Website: home-depot
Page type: delivery-shipping
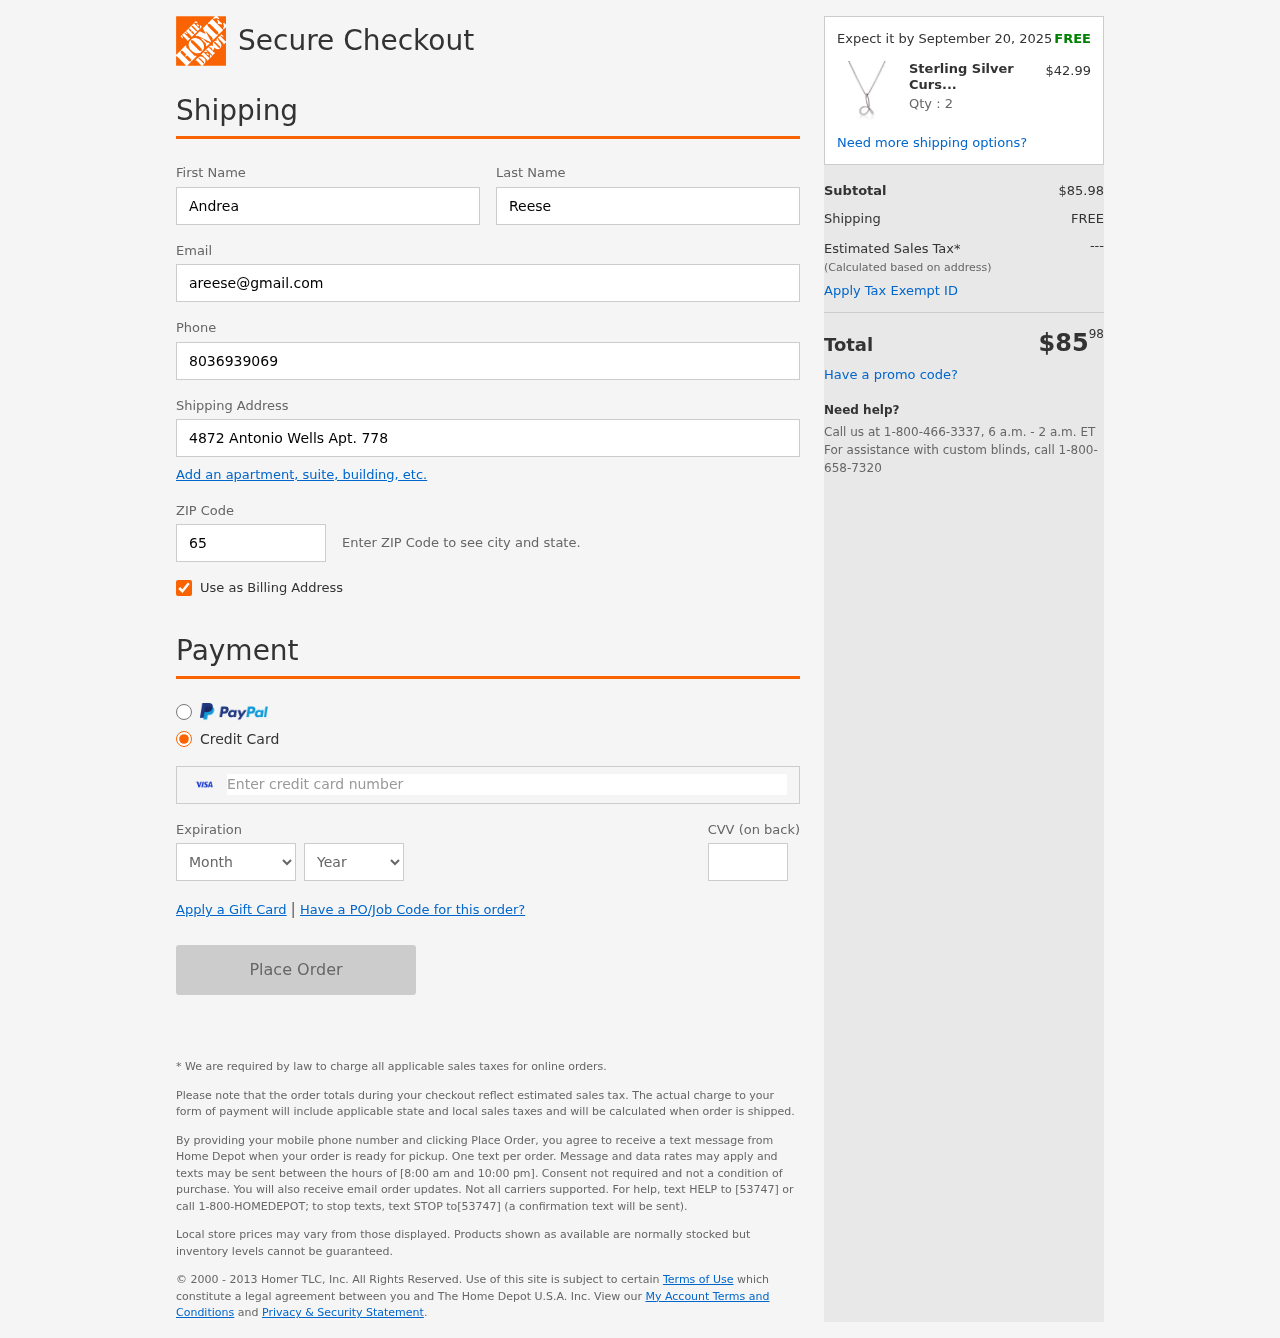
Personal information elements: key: PII_CARD_CVV
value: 039
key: PII_CARD_EXPIRY_MONTH
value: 09
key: PII_CARD_EXPIRY_YEAR
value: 26
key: PII_CARD_NUMBER
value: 4796 4973 1636 1482
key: PII_EMAIL
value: areese@gmail.com
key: PII_FIRSTNAME
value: Andrea
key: PII_LASTNAME
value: Reese
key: PII_PHONE
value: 8036939069
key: PII_POSTCODE
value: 65409
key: PII_STREET
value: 4872 Antonio Wells Apt. 778
Product elements: key: PRODUCT1_NAME
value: Sterling Silver Cursive Script Initial "D" Pendant Necklace, 18"
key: PRODUCT1_PRICE
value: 42.99
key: PRODUCT1_QUANTITY
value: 2
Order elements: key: ORDER_DELIVERY_DATE
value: Expect it by September 20, 2025
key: ORDER_SUBTOTAL
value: $85.98
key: ORDER_SHIPPING_COST
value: FREE
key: ORDER_TOTAL
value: $8598